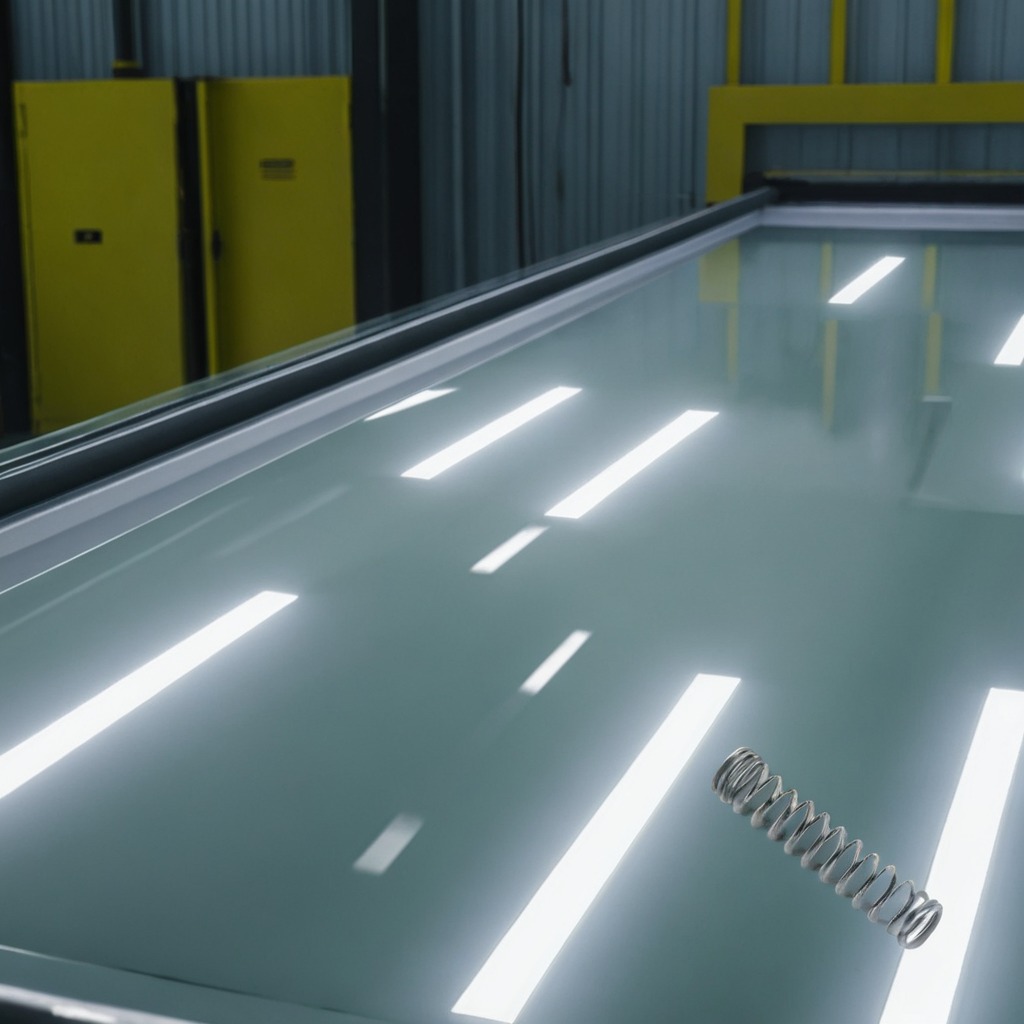
A coiled metal spring is lying on the high-gloss table.